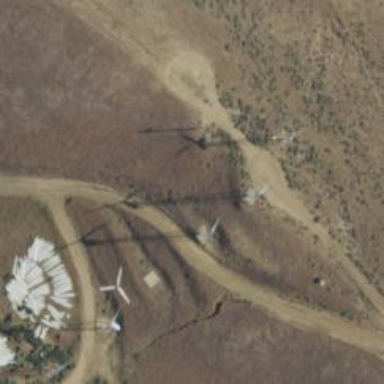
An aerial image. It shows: Wind-powered generator.